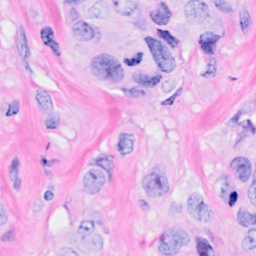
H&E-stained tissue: Breast